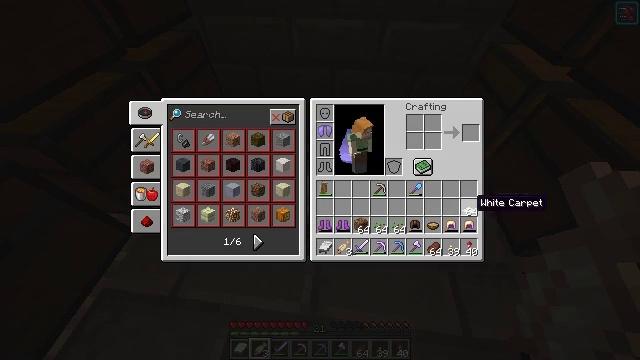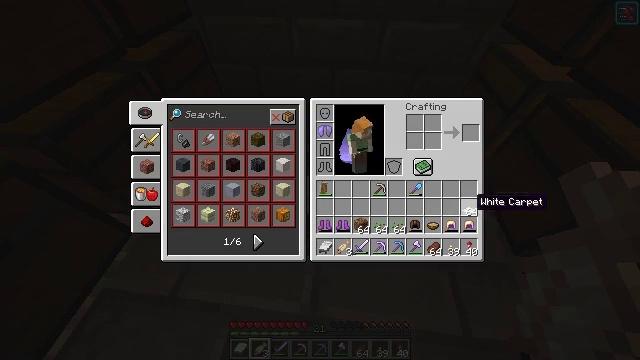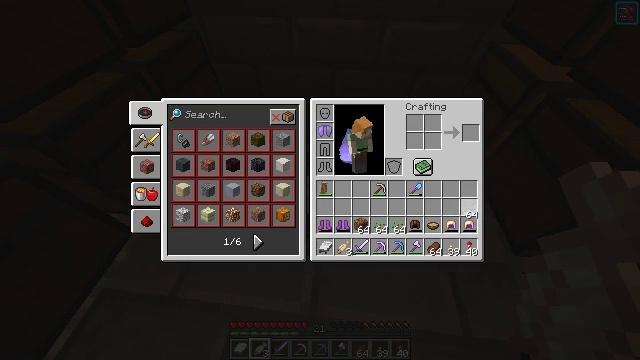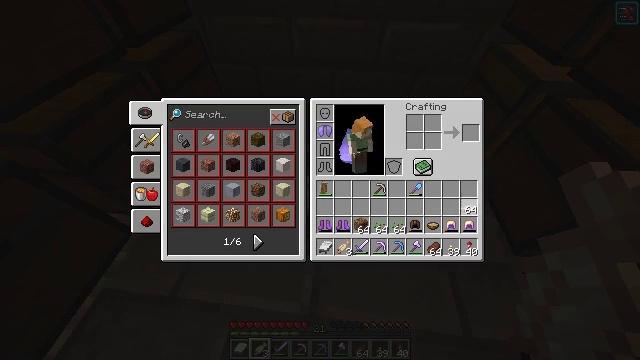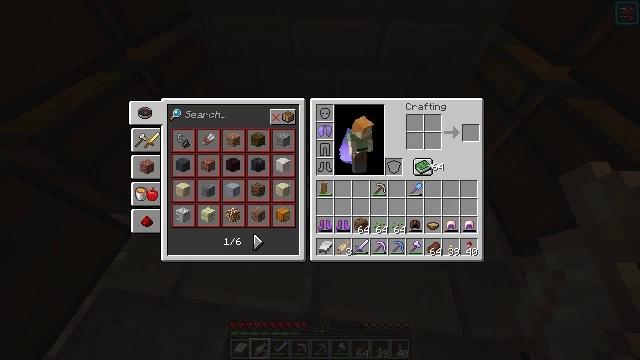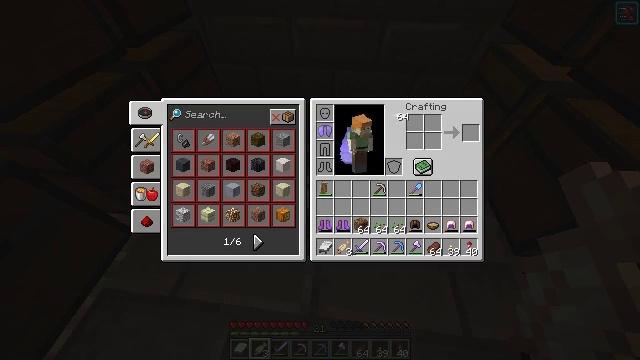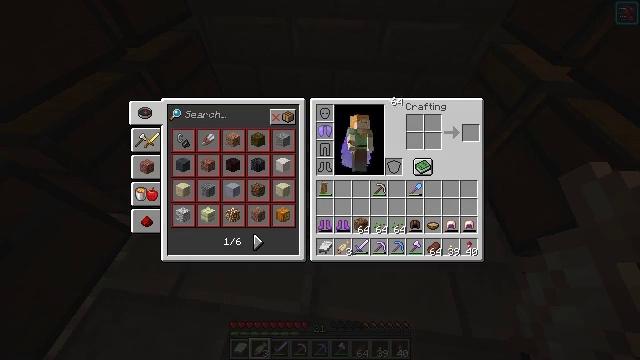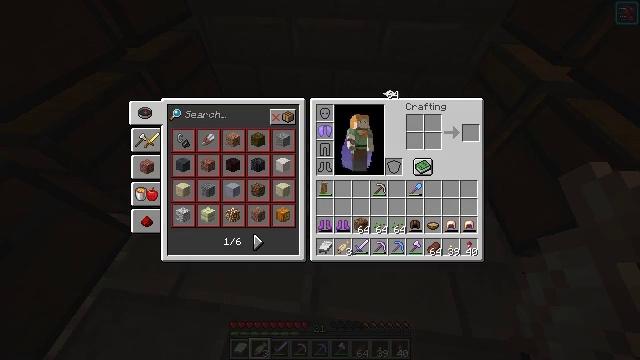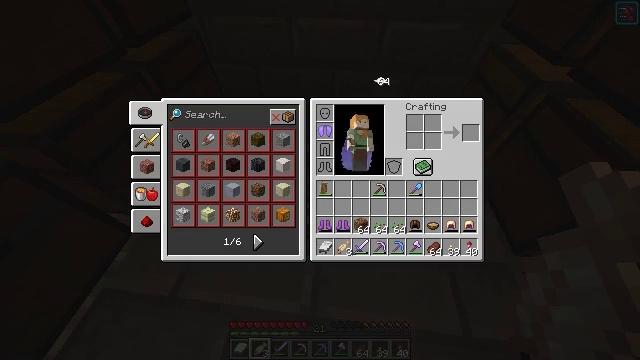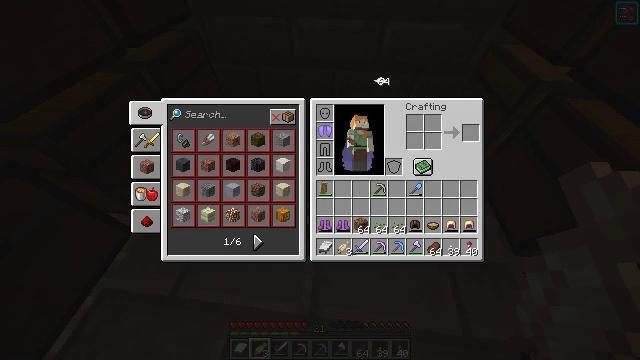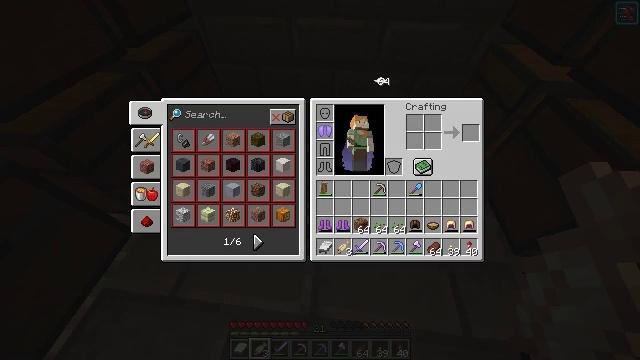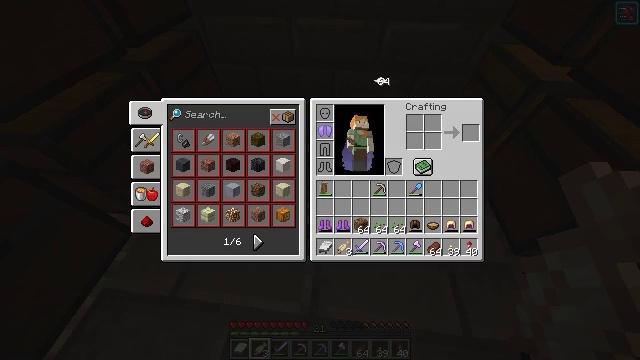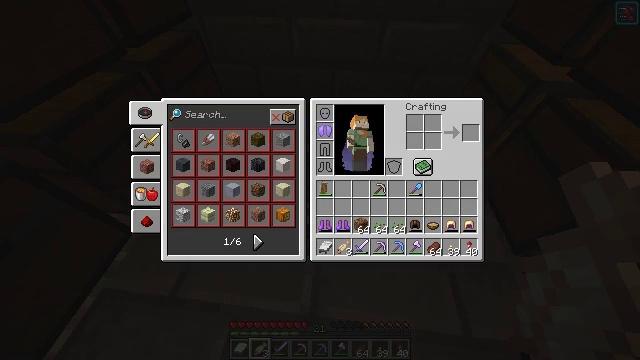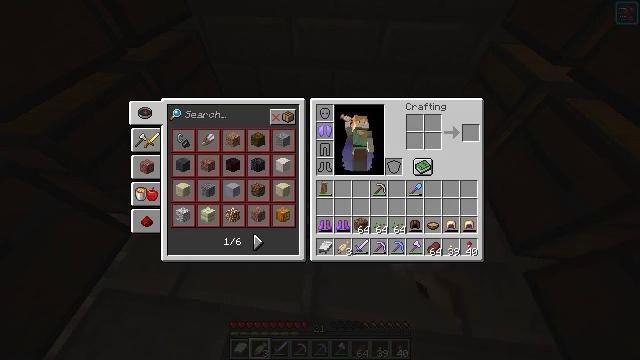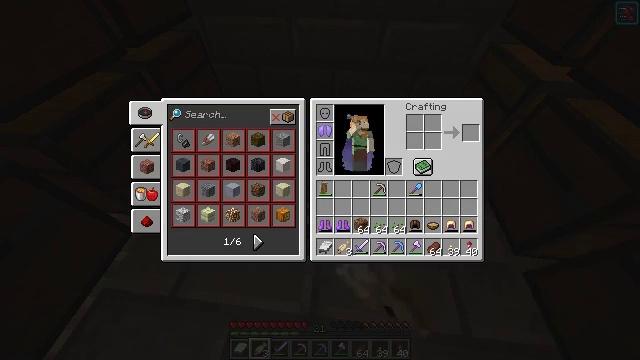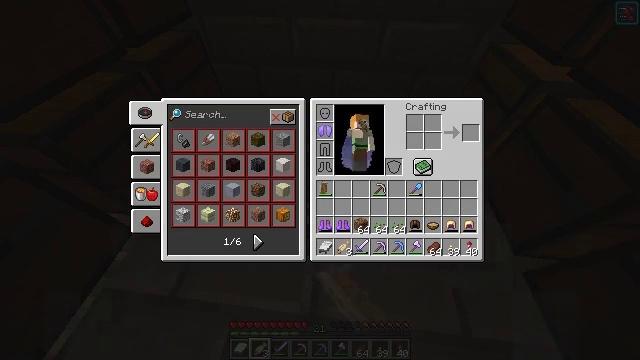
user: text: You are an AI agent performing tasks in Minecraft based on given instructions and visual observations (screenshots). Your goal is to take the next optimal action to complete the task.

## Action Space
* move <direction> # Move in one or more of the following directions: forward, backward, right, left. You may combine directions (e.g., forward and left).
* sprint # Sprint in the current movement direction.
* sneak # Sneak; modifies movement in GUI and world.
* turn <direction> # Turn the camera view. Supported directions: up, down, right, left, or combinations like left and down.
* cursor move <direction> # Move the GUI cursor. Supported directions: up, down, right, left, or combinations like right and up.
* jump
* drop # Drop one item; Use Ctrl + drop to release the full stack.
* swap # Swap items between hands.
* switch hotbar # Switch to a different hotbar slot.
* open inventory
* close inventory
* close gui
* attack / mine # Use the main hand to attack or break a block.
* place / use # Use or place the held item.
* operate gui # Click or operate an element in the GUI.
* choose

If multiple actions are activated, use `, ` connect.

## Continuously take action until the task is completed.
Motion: motion action
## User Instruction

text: Drop a white carpet.
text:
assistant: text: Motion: no_op
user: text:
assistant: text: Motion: operate gui
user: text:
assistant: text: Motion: operate gui
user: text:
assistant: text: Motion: cursor move left and up
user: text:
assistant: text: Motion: cursor move left and up
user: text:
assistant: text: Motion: cursor move up
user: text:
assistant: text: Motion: cursor move up
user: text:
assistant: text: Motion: cursor move left and up
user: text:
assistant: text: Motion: operate gui
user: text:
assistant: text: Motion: operate gui
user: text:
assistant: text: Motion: operate gui
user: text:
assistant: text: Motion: no_op
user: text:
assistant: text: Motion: no_op
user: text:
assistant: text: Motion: cursor move right and down
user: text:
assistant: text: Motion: cursor move right and down
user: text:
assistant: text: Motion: cursor move right and down
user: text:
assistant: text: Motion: no_op